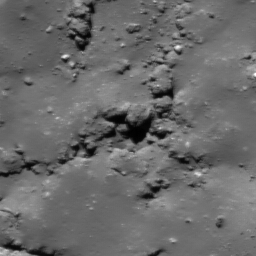
Pit: Tycho 29b
Host crater: Tycho
Host type: impact_melt
Lunar coordinates: latitude -42.847, longitude 348.542